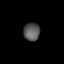
Tissue: lung
Cell type: Epithelial cells
Senescence score: 0.241
Nuclear area (px): 286
Mean DAPI intensity: 88.098